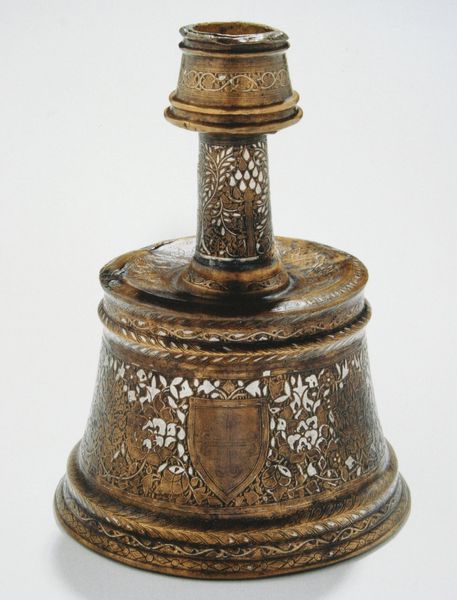
Titel: Leuchter
Standort: Berlin
Institution: Museum für Islamische Kunst
Schlagwörter: baum, blätter, fuß, körper, schatten, weiß, blumen, braun, hintergrund, holz, licht, schmuck, schwarz, muster, ornament, band, silber, sockel, kirche, gold, girlande, rund, runf, keramik, ranken, skulptur, stab, bordüre, glanz, dekor, floral, ornamente, verzierung, metall, bronze, foto, fotografie, photographie, griff, becher, klingel, schild, gefäß, messing, zinn, kreuz, orient, form, loch, kupfer, stempel, löcher, einlegearbeit, intarsie, intarsien, schnitzerei, photo, verziert, wappen, korpus, kerzenleuchter, glocke, glöckchen, farbfoto, leder, emblem, ornamentik, guss, objekt, rundform, zink, email, durchbrochen, tropfen, verzierungen, geschnitzt, rille, arabeske, rost, schelle, ziselierung, delle, ätzung, emaille, klöppel, fotograpfie, handglocke, ratsglocke, riefe, verziert#